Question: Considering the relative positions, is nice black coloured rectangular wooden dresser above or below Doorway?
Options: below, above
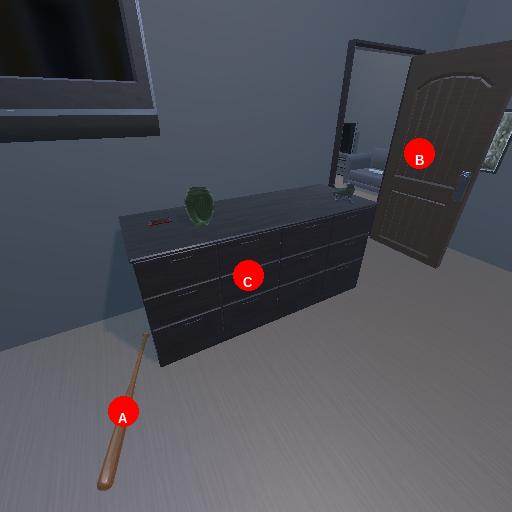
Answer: below